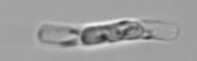
Label: Guinardia_striata